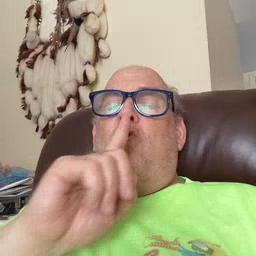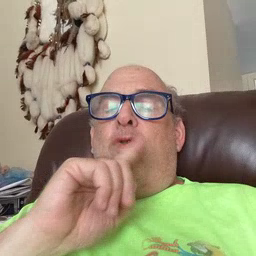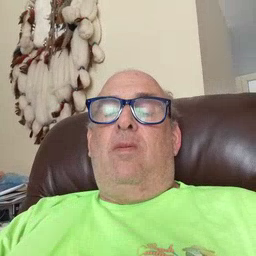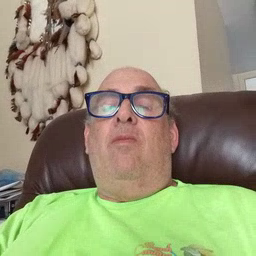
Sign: shhh